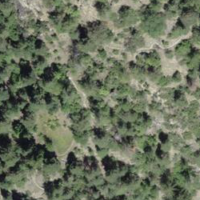
EUNIS habitat code: 45
Species observed at this site:
Satyrus ferula
Parnassius apollo
Podarcis muralis
Melanargia galathea